Field crop: maize
Growth stage: 1
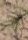
Species: salsola